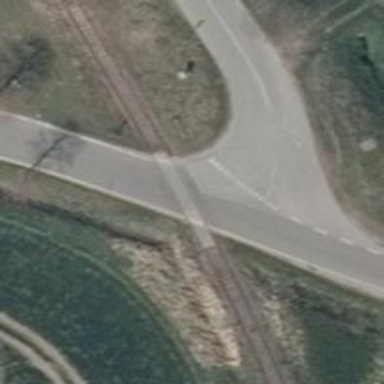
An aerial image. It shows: Level crossing with saltire marking.